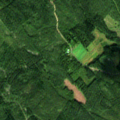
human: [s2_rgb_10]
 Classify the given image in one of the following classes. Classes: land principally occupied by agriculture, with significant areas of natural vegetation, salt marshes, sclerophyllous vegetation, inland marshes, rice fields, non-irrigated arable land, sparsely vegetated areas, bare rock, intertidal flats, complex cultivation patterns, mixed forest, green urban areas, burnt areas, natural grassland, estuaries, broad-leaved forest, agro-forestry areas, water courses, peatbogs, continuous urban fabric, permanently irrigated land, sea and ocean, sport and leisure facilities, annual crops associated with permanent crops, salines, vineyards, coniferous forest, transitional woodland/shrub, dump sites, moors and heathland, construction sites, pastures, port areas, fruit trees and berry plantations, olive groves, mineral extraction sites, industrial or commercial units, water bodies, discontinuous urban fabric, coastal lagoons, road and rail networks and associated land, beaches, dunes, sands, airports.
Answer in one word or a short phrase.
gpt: coniferous forest, mixed forest, transitional woodland/shrub